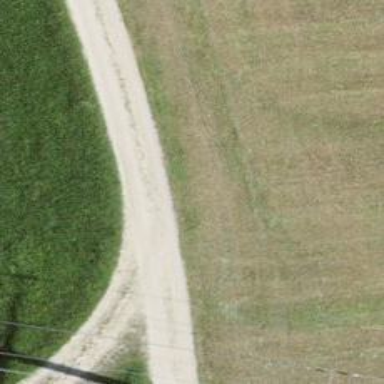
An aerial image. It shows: Compacted track with grade2 level.